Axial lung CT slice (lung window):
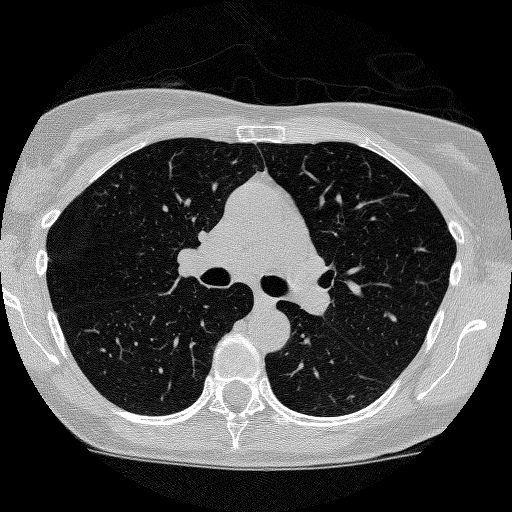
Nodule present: no